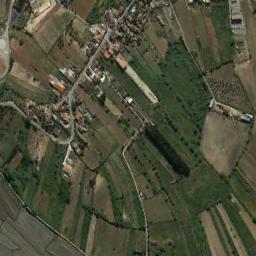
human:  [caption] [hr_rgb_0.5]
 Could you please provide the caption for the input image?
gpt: There is a straight path between the terraces .

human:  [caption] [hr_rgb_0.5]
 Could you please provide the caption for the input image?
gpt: Many irregularly shaped brown and green mixed farm fields with several paths and many buildings .

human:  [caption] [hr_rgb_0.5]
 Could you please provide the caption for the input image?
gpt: There are many buildings of different shapes beside the terraces .

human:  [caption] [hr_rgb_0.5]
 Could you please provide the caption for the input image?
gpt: The bare and green terrace is next to some houses and trees .

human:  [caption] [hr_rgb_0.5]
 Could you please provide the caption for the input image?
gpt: There are many buildings near the terraces .